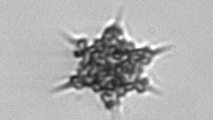
Label: Dictyocha